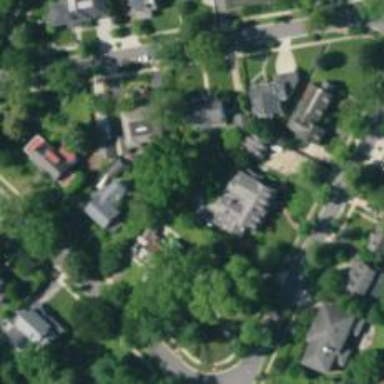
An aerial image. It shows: Neighborhood.